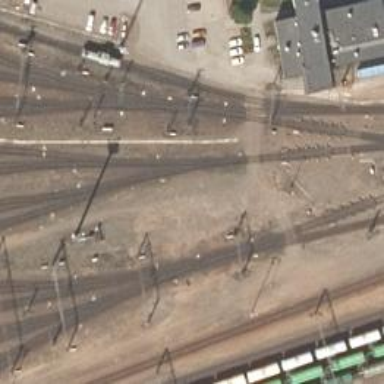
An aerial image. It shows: Railway yard.